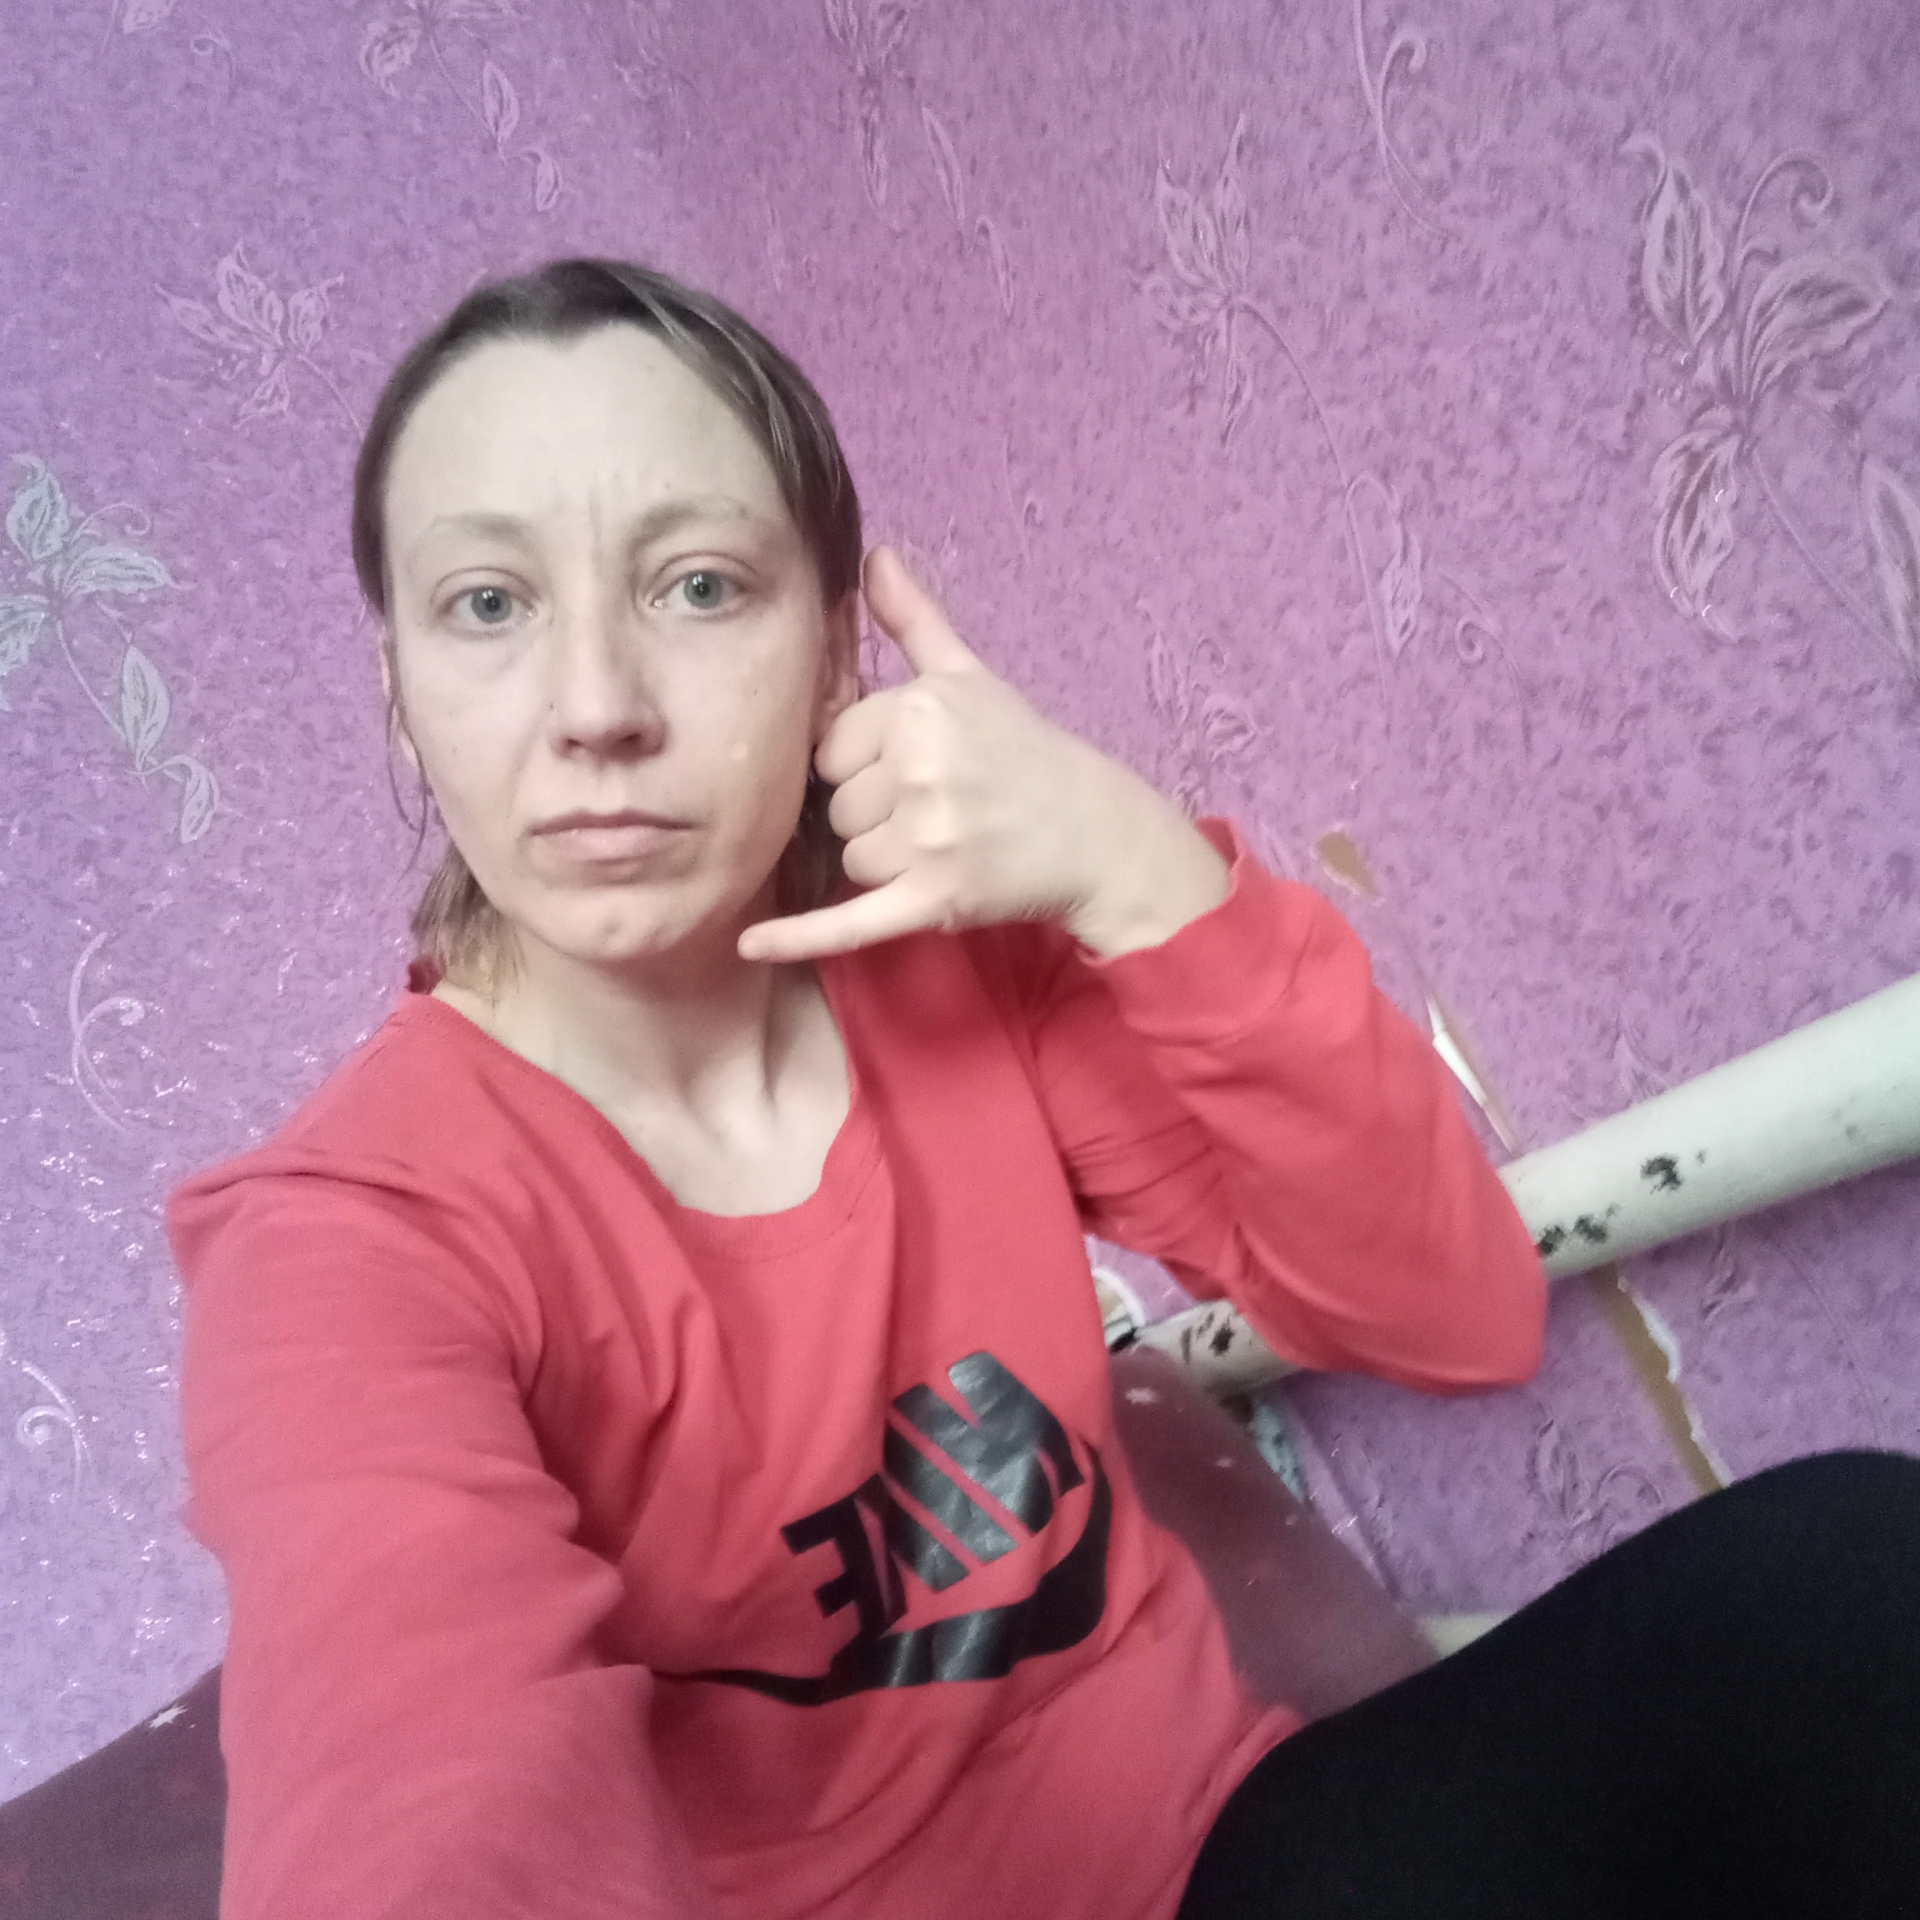
Label: noise